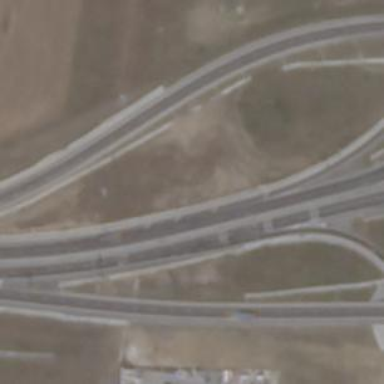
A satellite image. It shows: Motorway junction.